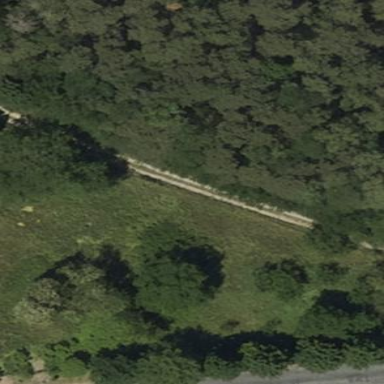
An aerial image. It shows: Fence enclosing scrubland area.